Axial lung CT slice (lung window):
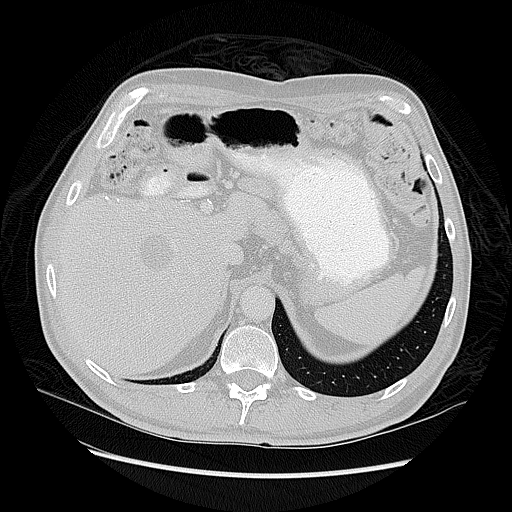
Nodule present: no